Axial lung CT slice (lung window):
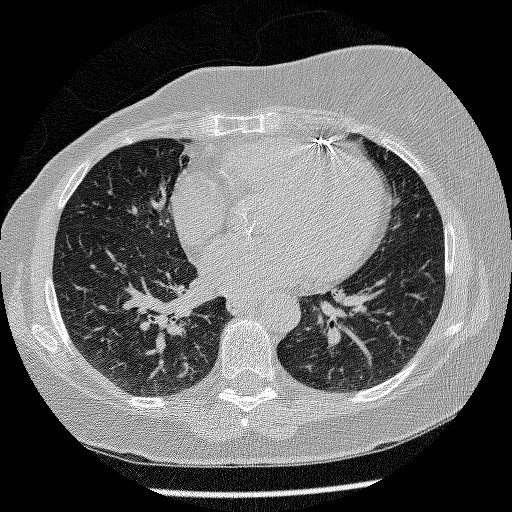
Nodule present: no